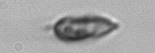
Label: Prorocentrum_triestinum